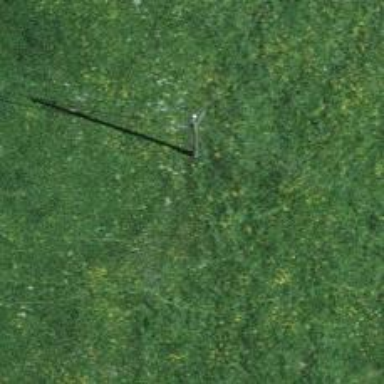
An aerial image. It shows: Power pole.